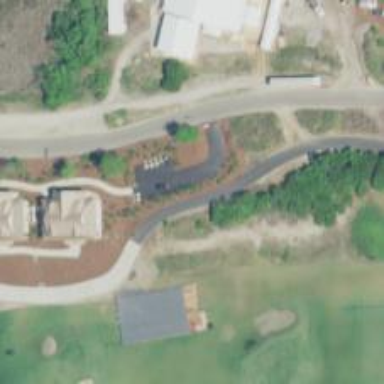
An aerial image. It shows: Path for both road and golf.